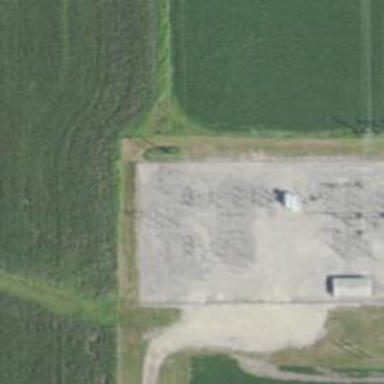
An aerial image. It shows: H-frame power tower with distinctive design.